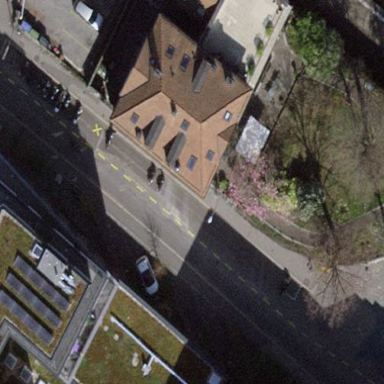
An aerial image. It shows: Motorcycle parking facility.